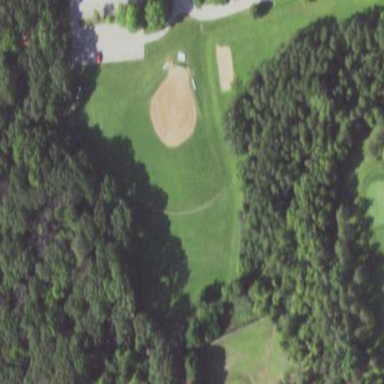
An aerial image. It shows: Baseball pitch for leisure land.